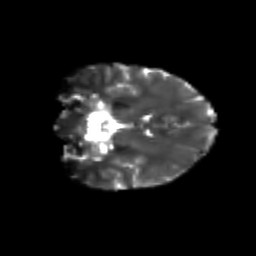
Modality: T2w
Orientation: coronal
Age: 20
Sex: female
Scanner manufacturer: siemens
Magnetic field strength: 3 T
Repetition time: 3.5 s
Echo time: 0.125 s